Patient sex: M
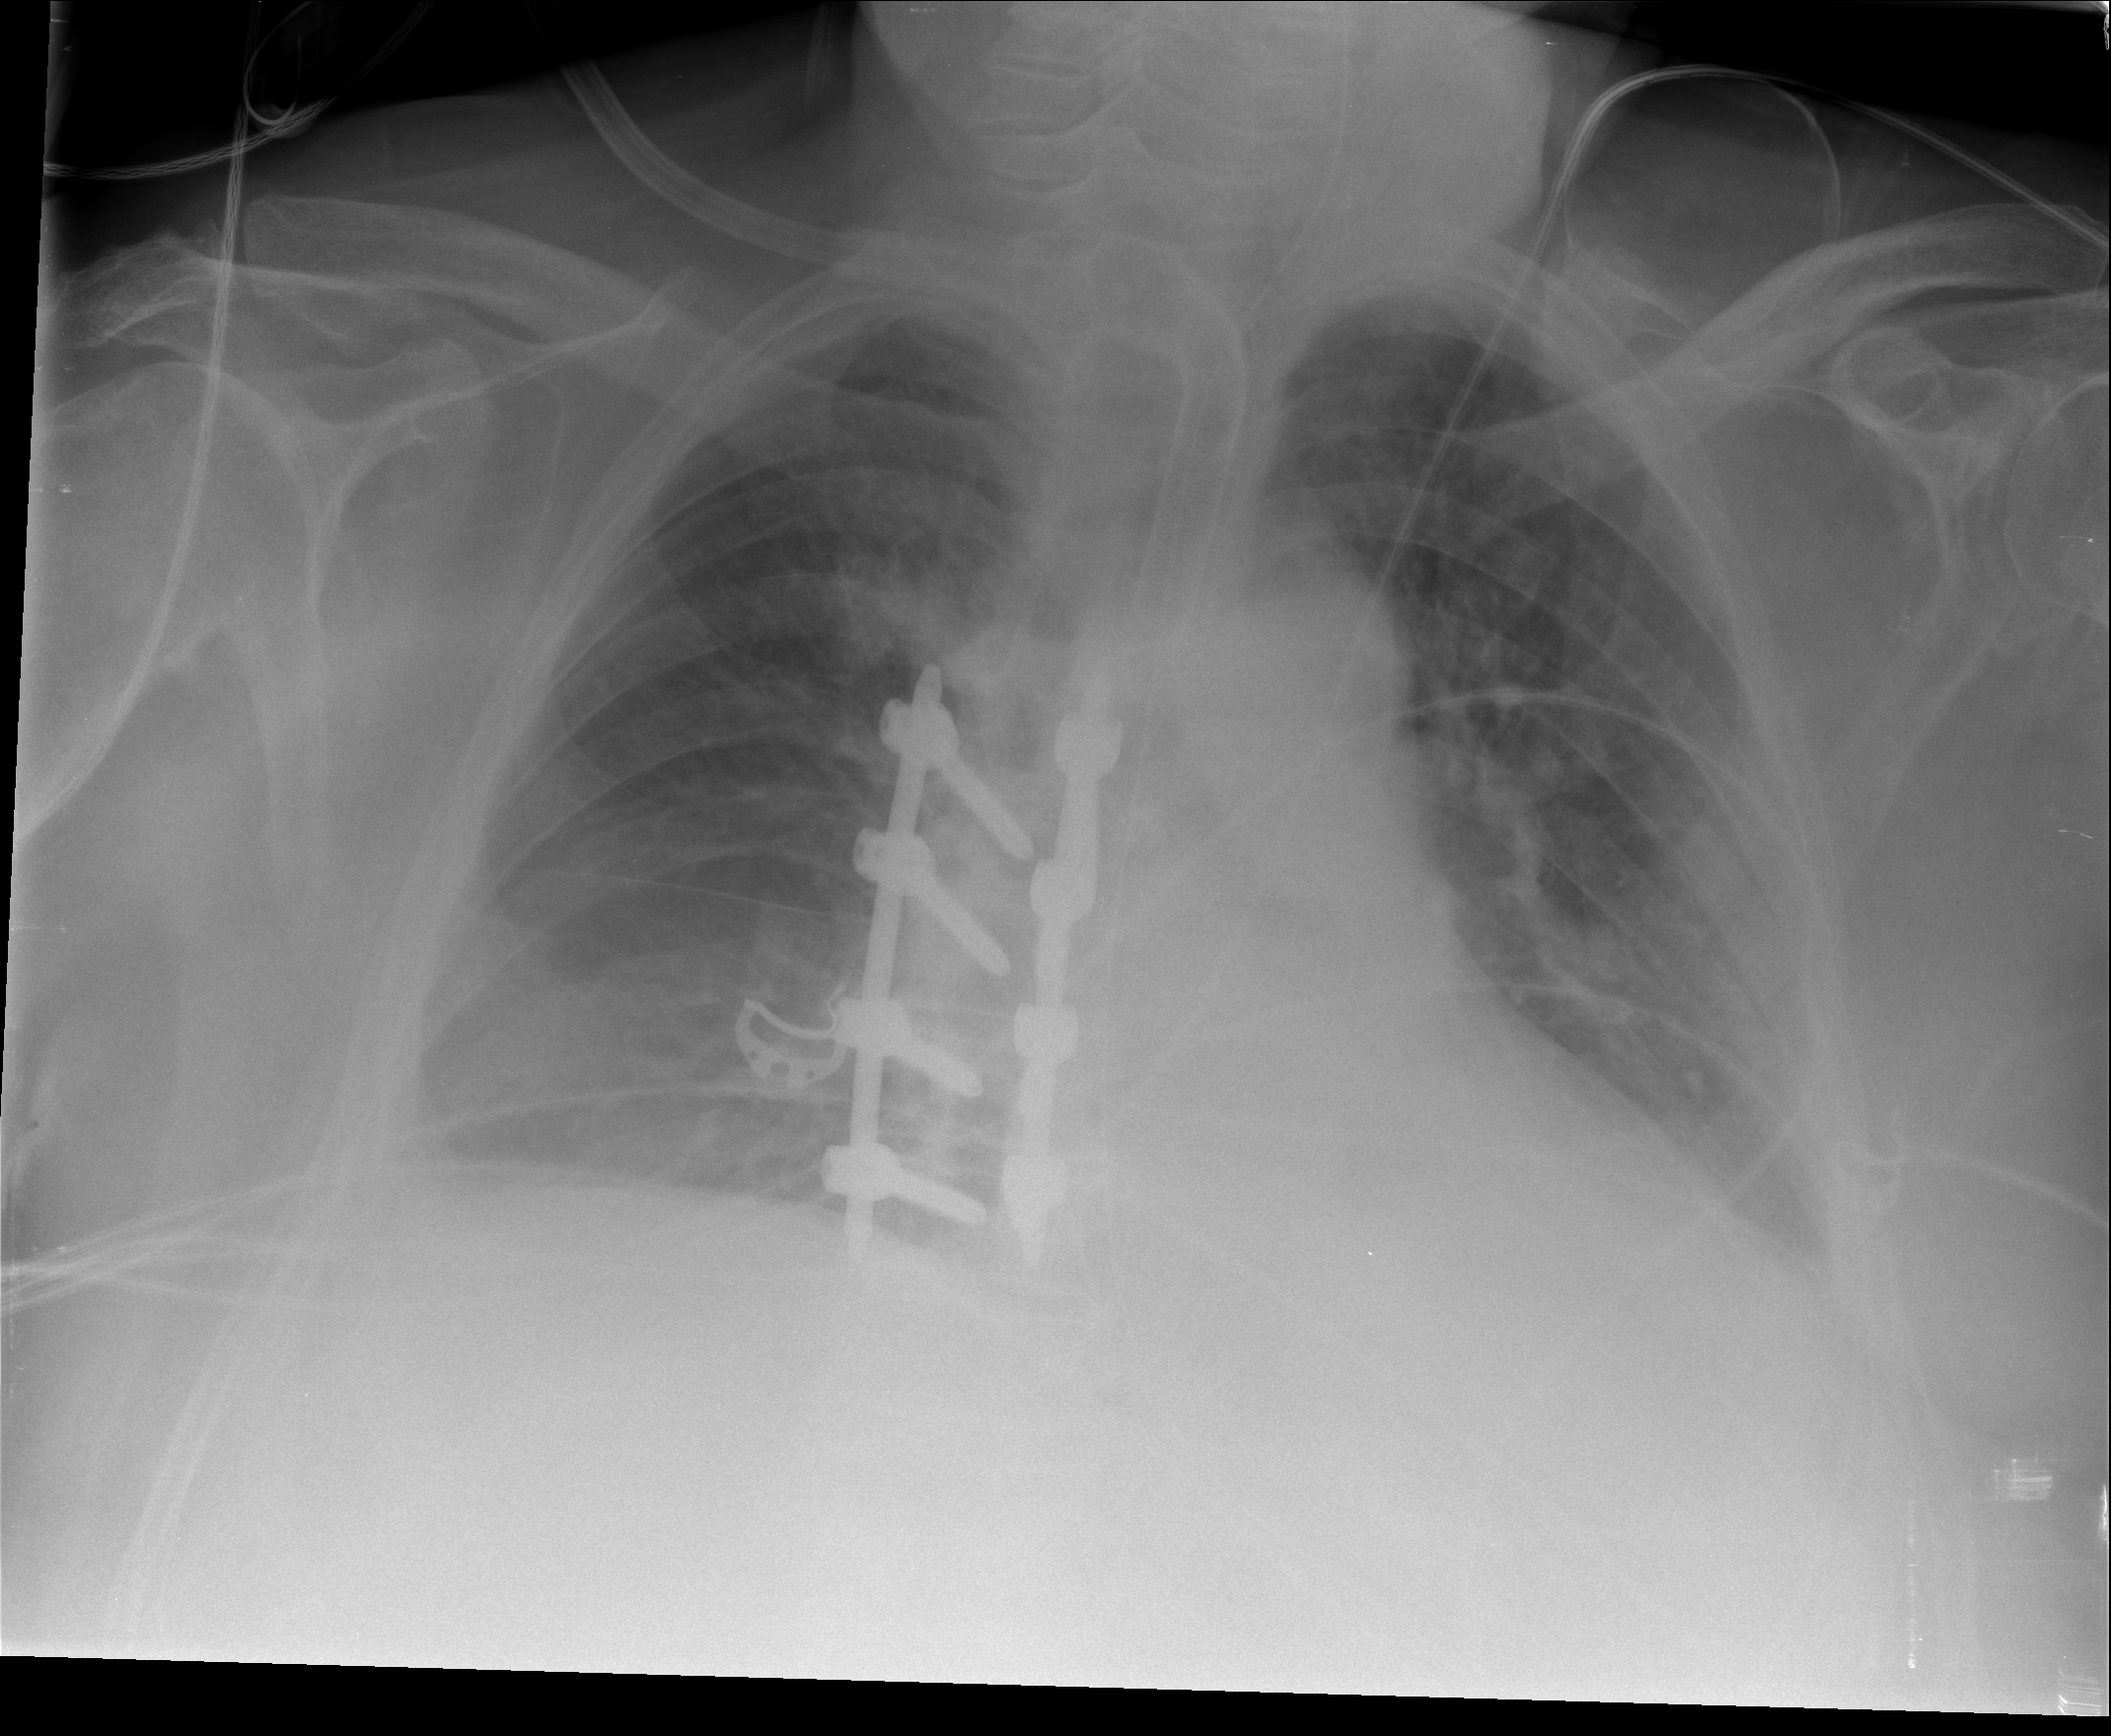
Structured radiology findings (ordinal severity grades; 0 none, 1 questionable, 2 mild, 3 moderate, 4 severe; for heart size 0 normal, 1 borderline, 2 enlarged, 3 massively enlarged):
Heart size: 0
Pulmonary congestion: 2
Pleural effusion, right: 2
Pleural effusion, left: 2
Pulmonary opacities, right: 0
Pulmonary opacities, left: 0
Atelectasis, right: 2
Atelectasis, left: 2